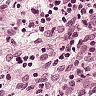
Metastatic tissue present: no